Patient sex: M
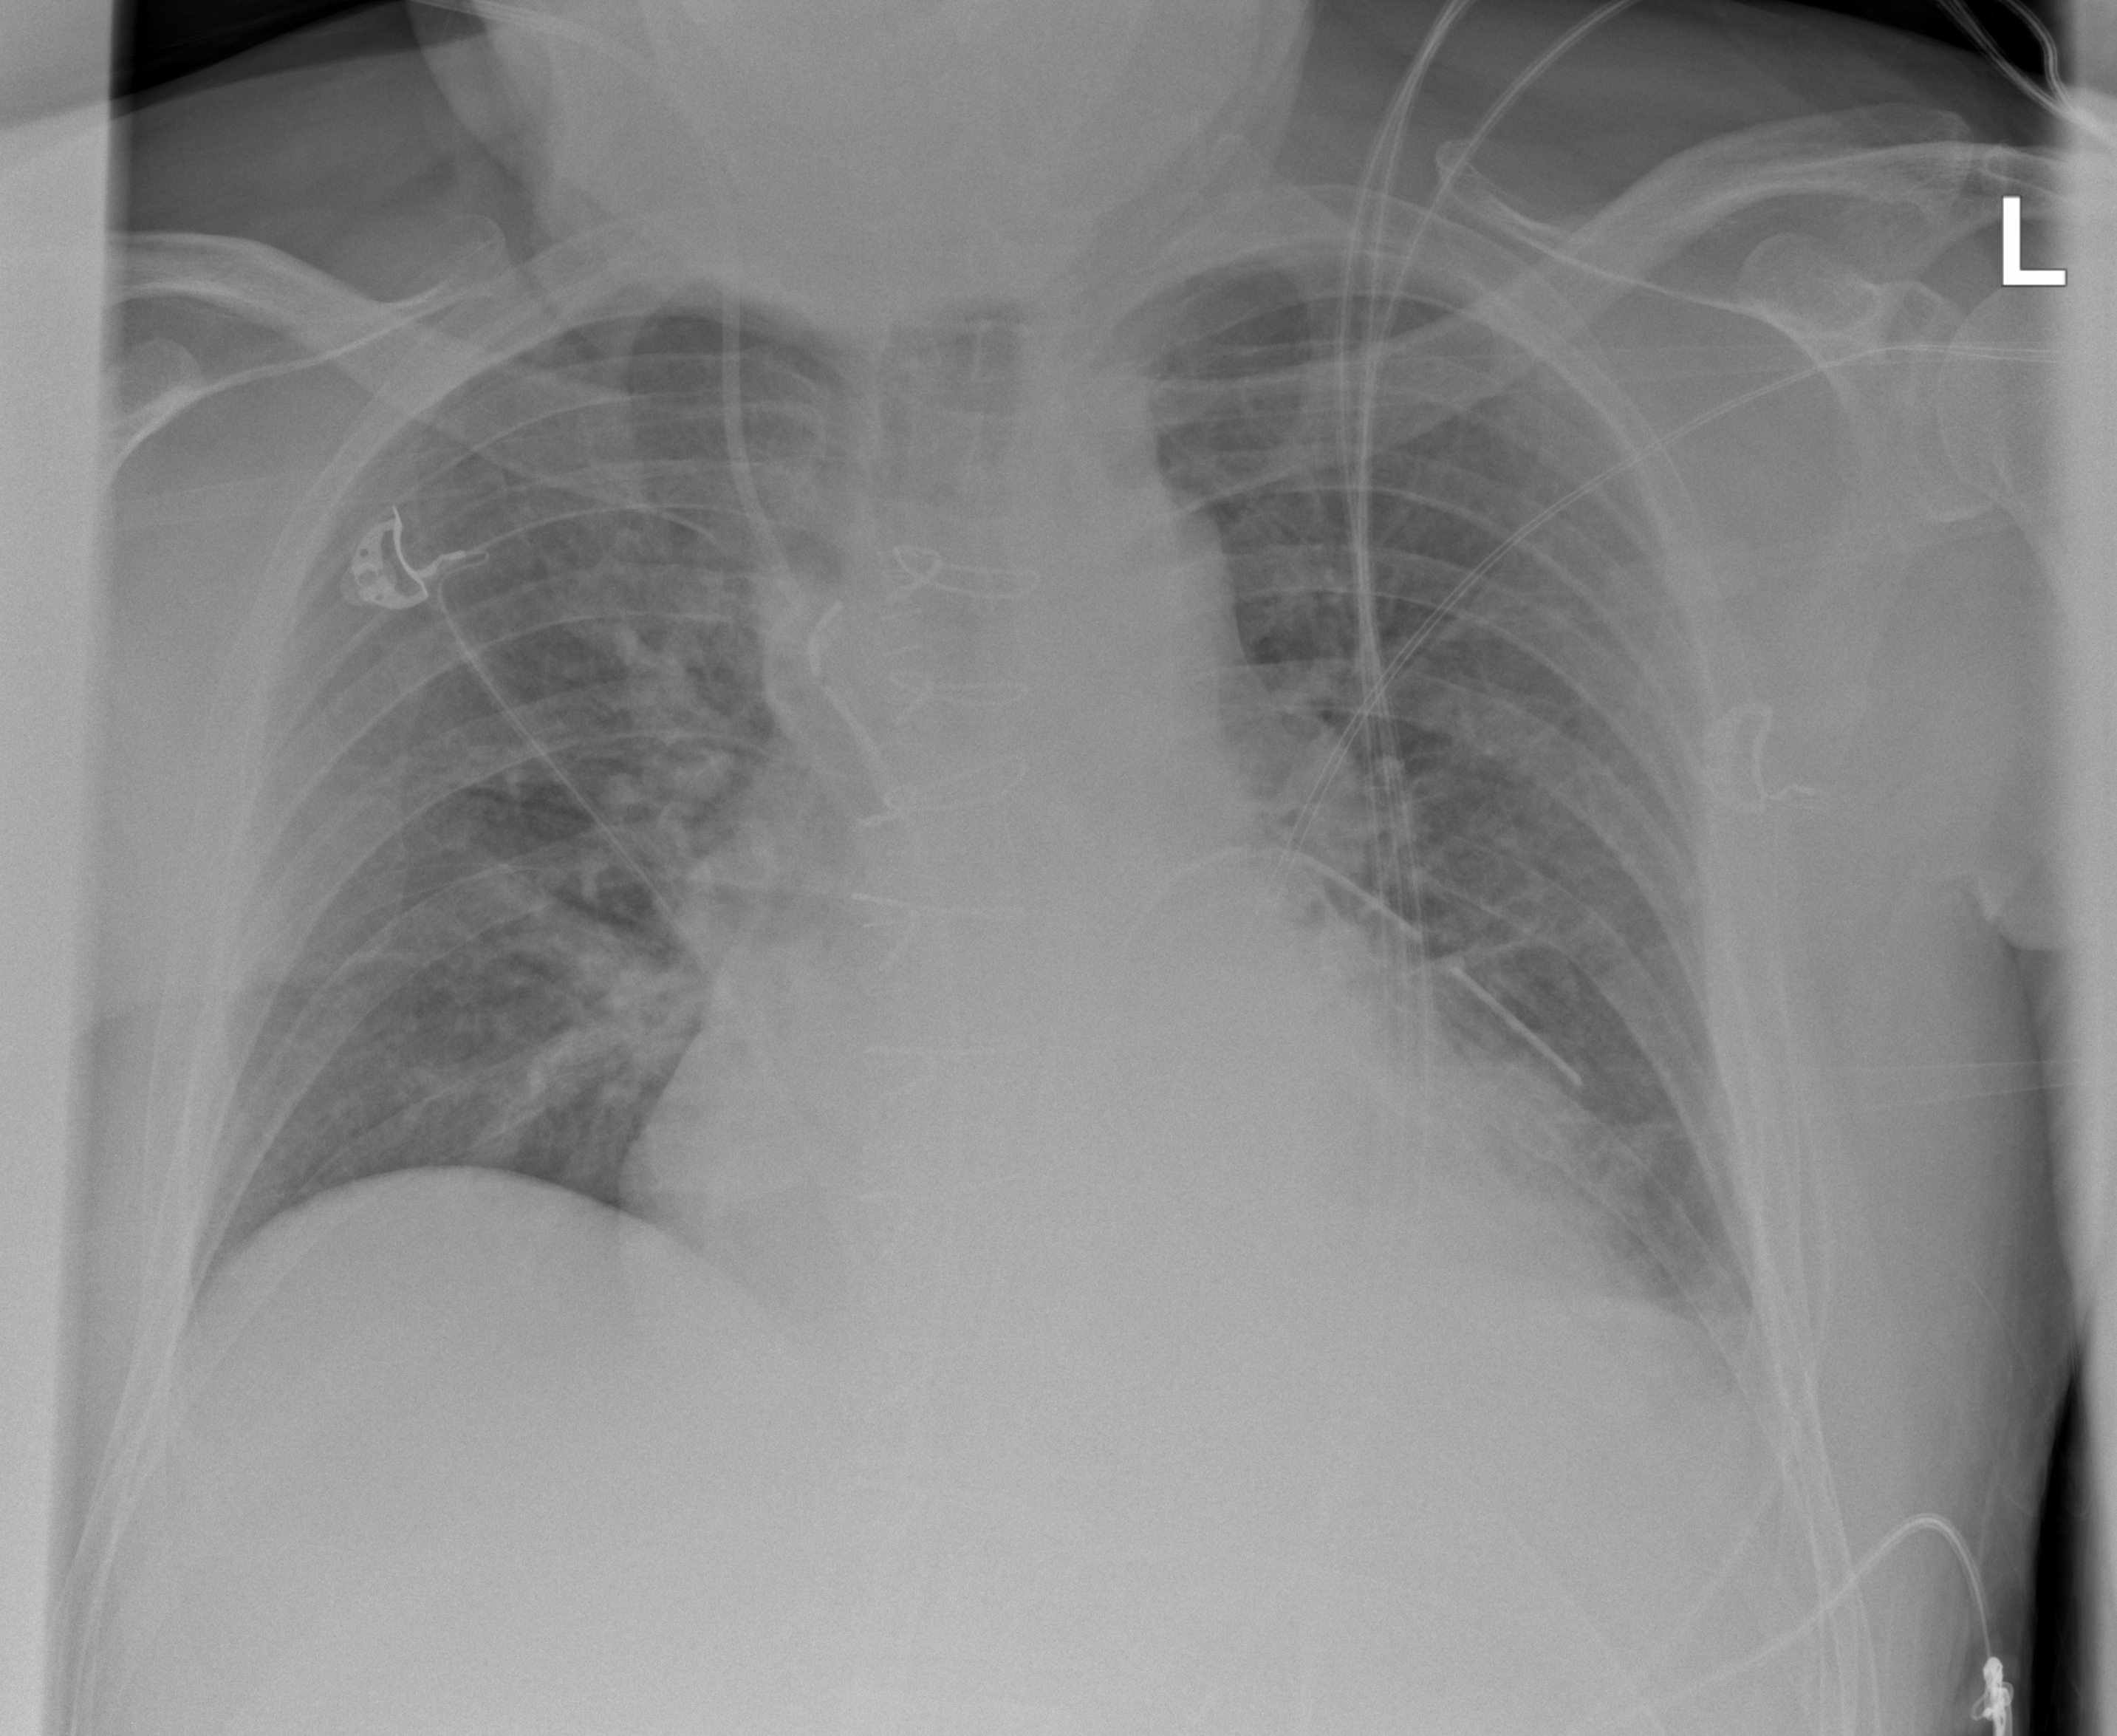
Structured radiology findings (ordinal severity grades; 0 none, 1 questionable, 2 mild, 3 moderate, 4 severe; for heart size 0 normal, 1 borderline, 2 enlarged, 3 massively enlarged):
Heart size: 2
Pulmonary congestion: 2
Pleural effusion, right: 0
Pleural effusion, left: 2
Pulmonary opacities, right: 0
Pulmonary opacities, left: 0
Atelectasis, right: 2
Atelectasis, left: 2